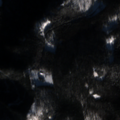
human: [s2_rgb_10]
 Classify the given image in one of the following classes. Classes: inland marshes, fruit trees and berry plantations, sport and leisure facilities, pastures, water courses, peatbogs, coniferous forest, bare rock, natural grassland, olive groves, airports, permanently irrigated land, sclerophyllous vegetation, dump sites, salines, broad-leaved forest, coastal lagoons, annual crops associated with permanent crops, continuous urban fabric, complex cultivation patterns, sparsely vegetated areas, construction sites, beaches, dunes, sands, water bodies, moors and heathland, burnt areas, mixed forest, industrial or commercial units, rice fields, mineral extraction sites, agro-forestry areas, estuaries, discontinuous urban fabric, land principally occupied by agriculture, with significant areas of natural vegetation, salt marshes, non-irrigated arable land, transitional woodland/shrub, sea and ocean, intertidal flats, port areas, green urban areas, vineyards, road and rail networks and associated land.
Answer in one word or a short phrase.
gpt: broad-leaved forest, coniferous forest, mixed forest